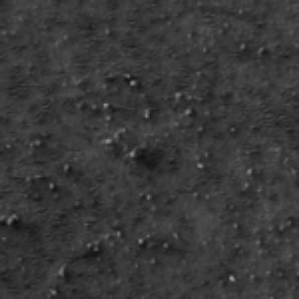
Label: frost